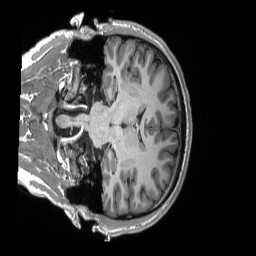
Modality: T1w
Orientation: coronal
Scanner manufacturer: siemens
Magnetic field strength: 3 T
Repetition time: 2.3 s
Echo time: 0.00298 s